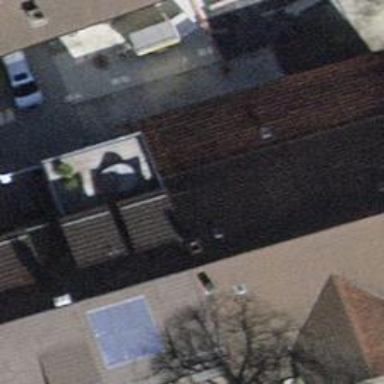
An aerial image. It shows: Restaurant.